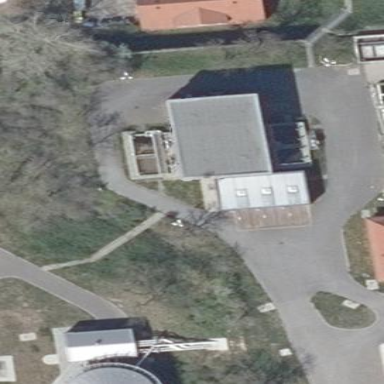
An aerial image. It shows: Service building with flat roof.